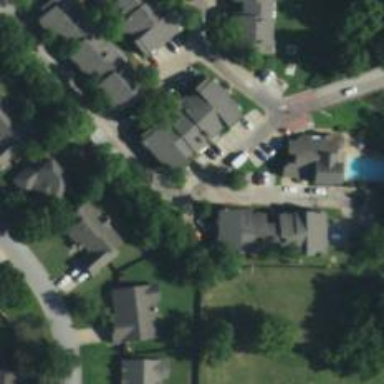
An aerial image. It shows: Living street.